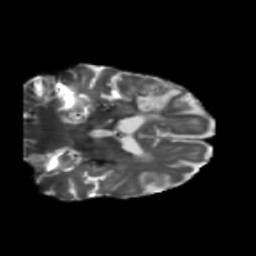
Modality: T2w
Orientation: coronal
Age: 75
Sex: male
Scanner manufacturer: siemens
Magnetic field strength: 3 T
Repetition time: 5.25 s
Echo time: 0.08 s